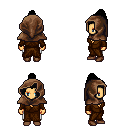
a pixel art fantasy rpg character, female body template, human, tanned skin, brown robe, white pants, black long topknot hairstyle, cloth hood, brown shoes, four views (front, back, left, right), 2x2 character sprite sheet, small pixel art, hard edges, no anti-aliasing